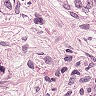
Metastatic tissue present: yes